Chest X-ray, PA view. Patient: 59 years old, sex F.
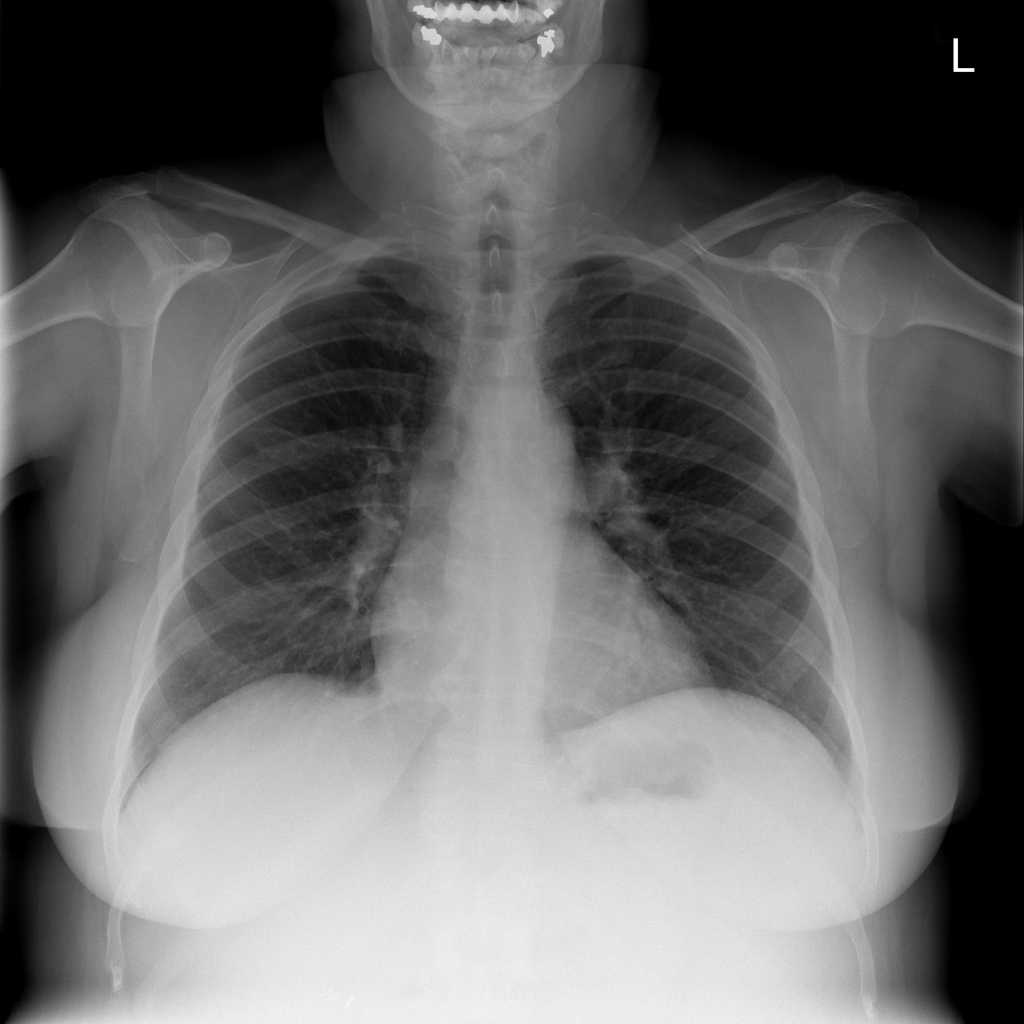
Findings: No Finding